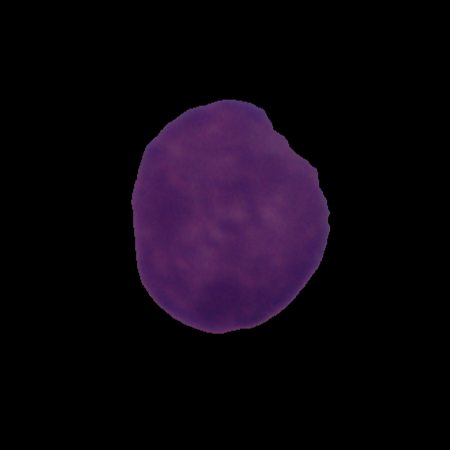
Label: cancer